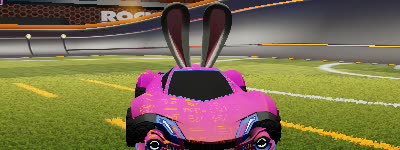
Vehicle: werewolf